Question: I'm displaying a statusItem at launch like this:
'''
theItem = [[[NSStatusBar systemStatusBar] statusItemWithLength:NSVariableStatusItemLength] retain];
NSString *theString = [textField stringValue];
(textField.stringValue = theString);
[theItem setTitle:theString];
[theItem setHighlightMode:YES];
'''
The text looks very fuzzy. How can I clean up the look of the text?
Thanks.
Paul
Here's a screenshot with the digital menu bar clock on top, and NSStatusItem title on bottom:

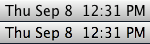
Answer: Looks rather fine to me.

Okay, not "perfect" but it's more about uneven scaling than "fuzziness." Is this what you're seeing too?